Interaction volume radius: 5 \u00c5
Interaction volume height: 15 \u00c5
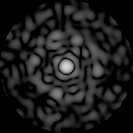
Disorder parameter: 0.7987